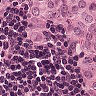
Metastatic tissue present: yes